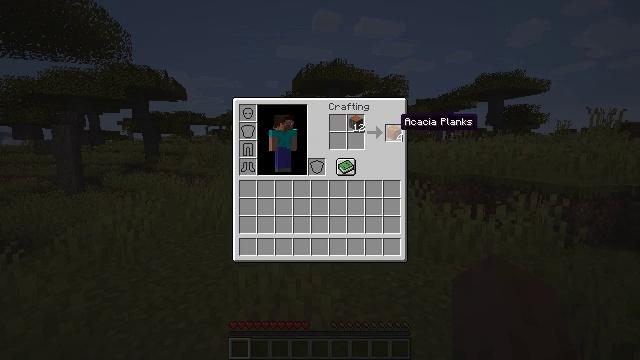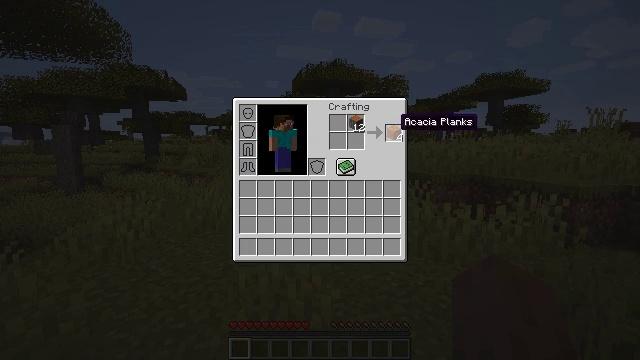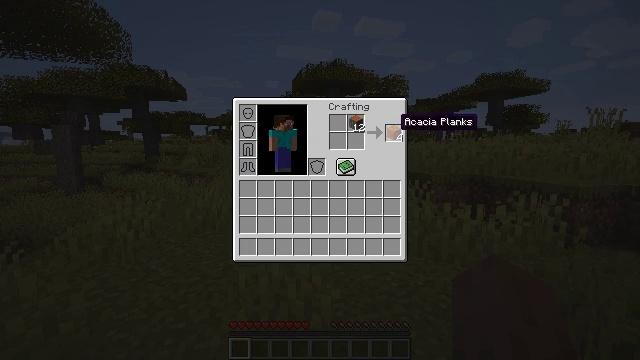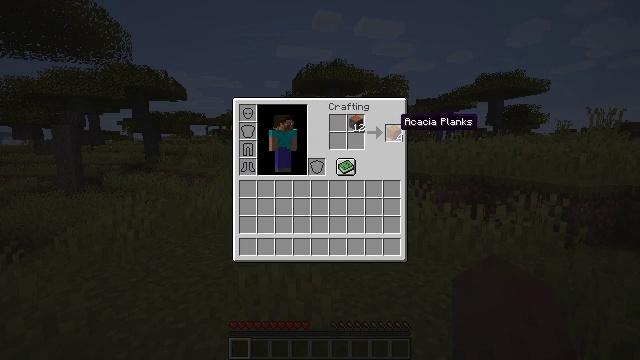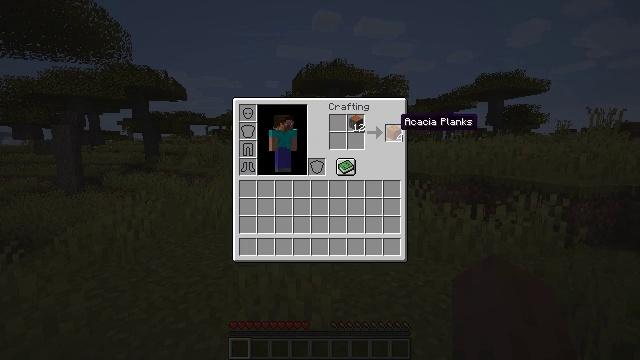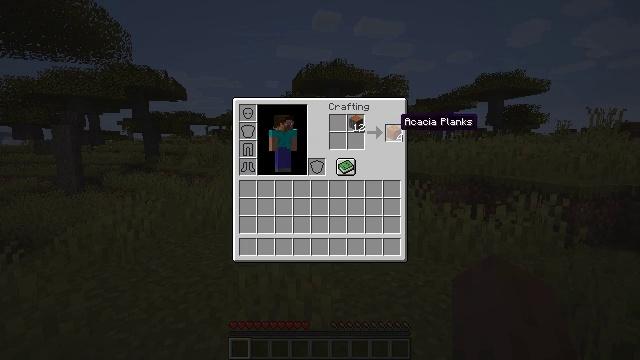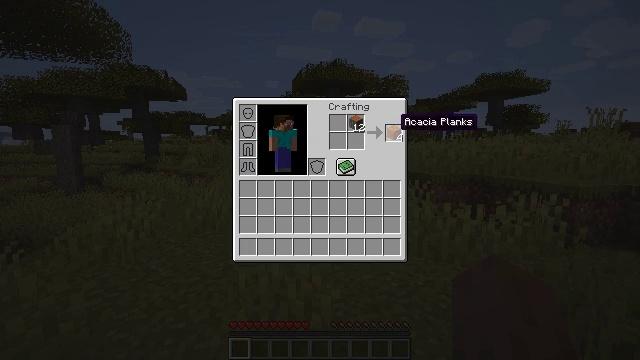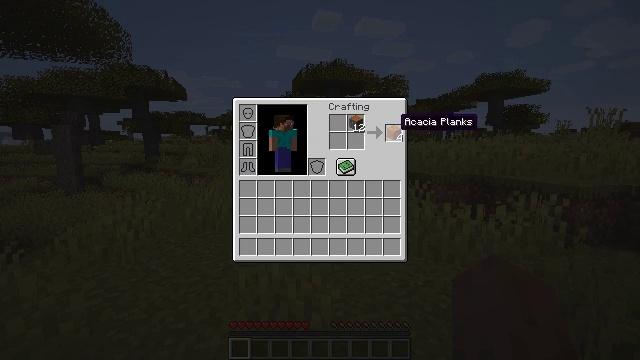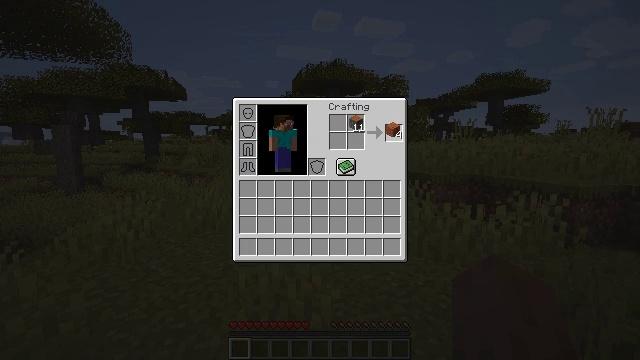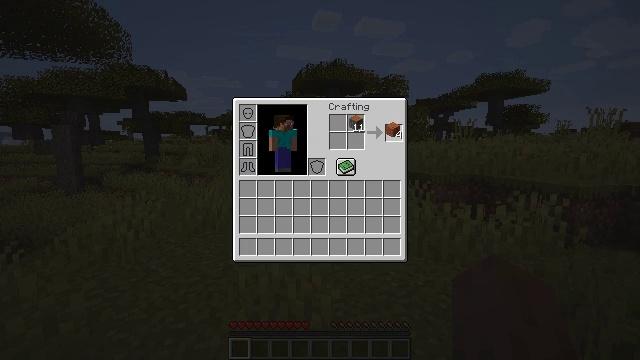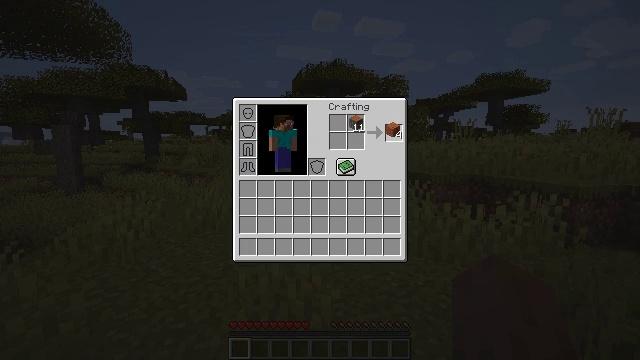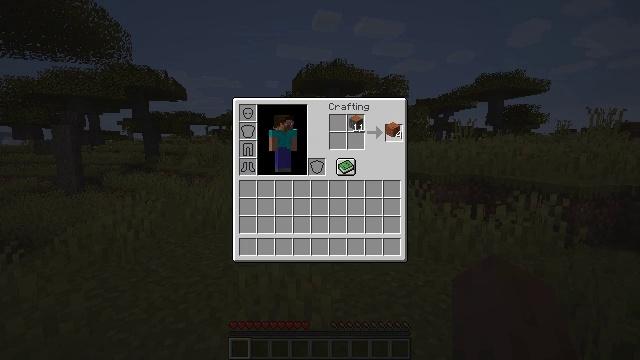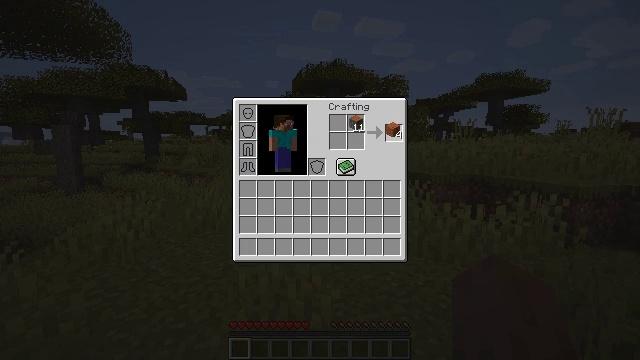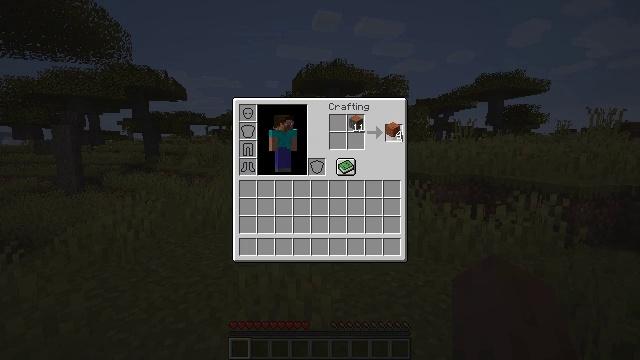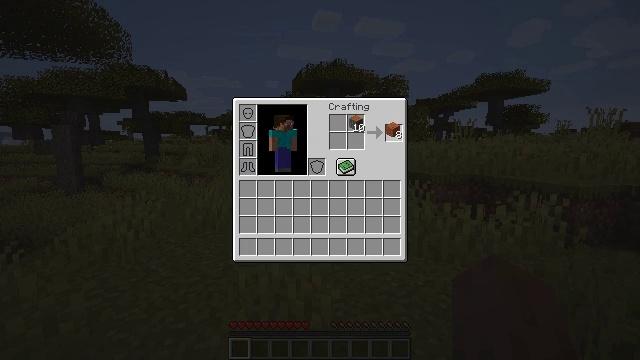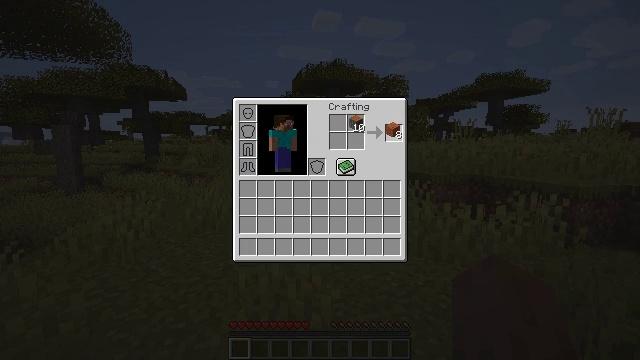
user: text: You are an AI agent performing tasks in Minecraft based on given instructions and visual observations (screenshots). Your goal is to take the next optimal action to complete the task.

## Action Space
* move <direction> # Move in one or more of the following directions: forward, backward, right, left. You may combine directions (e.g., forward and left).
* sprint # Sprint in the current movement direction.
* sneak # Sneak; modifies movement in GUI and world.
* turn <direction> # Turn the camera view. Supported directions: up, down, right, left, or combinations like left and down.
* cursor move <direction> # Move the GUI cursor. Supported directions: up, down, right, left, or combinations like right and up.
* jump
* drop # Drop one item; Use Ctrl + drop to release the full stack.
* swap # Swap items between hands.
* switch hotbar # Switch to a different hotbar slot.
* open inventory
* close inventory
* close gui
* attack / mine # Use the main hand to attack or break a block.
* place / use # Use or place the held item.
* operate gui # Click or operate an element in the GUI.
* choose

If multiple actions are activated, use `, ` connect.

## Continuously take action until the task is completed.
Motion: motion action
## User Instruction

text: Use the crafting interface to make acacia planks from acacia wood.
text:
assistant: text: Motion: no_op
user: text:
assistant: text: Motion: no_op
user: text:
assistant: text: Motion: no_op
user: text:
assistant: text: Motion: no_op
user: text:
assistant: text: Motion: no_op
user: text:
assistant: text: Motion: no_op
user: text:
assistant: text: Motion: no_op
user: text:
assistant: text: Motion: operate gui
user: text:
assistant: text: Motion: operate gui
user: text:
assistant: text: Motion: operate gui
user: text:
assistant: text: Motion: no_op
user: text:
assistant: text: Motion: operate gui
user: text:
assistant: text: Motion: operate gui
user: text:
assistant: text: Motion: no_op
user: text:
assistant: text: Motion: no_op
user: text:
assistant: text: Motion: operate gui
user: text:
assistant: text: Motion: operate gui
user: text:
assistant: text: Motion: no_op
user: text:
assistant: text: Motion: operate gui
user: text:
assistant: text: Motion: operate gui
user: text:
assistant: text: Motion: operate gui
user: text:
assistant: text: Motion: operate gui
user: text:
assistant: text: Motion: operate gui
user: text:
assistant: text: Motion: operate gui
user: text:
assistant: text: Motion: no_op
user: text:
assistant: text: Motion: operate gui
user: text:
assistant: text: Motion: operate gui
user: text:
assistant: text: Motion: operate gui
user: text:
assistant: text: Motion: operate gui
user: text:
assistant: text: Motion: operate gui